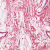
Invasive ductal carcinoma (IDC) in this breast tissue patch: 0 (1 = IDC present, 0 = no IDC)